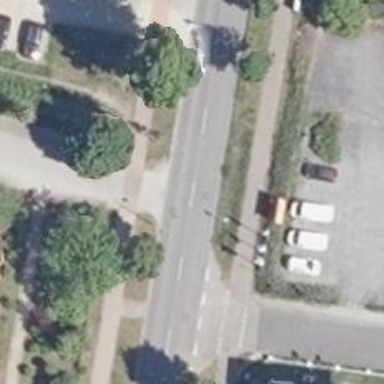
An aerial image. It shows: Primary highway with asphalt surface. There are sidewalks on both sides and cycle track on both sides as well.